Field crop: maize
Growth stage: 2
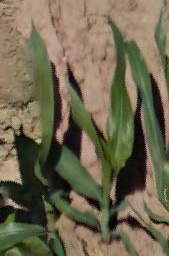
Species: maize